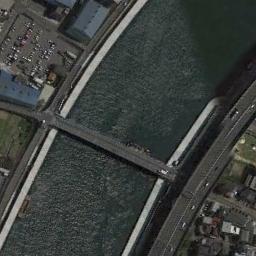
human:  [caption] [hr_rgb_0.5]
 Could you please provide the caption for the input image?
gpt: A bridge connects the land on both sides of the deep blue river  There are many buildings and roads on the land, And many cars are parked on the banks of the river .

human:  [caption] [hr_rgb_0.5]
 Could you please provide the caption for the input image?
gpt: A bridge is over the river with some buildings and a parking lot beside .

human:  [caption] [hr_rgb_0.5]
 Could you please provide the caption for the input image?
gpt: Farms are on both sides of the river .

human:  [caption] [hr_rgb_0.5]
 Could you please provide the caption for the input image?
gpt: A bridge built on a dark green river and a parking lot on one side of the river, And some buildings on the other side of the river .

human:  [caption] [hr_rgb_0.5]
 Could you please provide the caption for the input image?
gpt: There are many buildings beside the bridge .